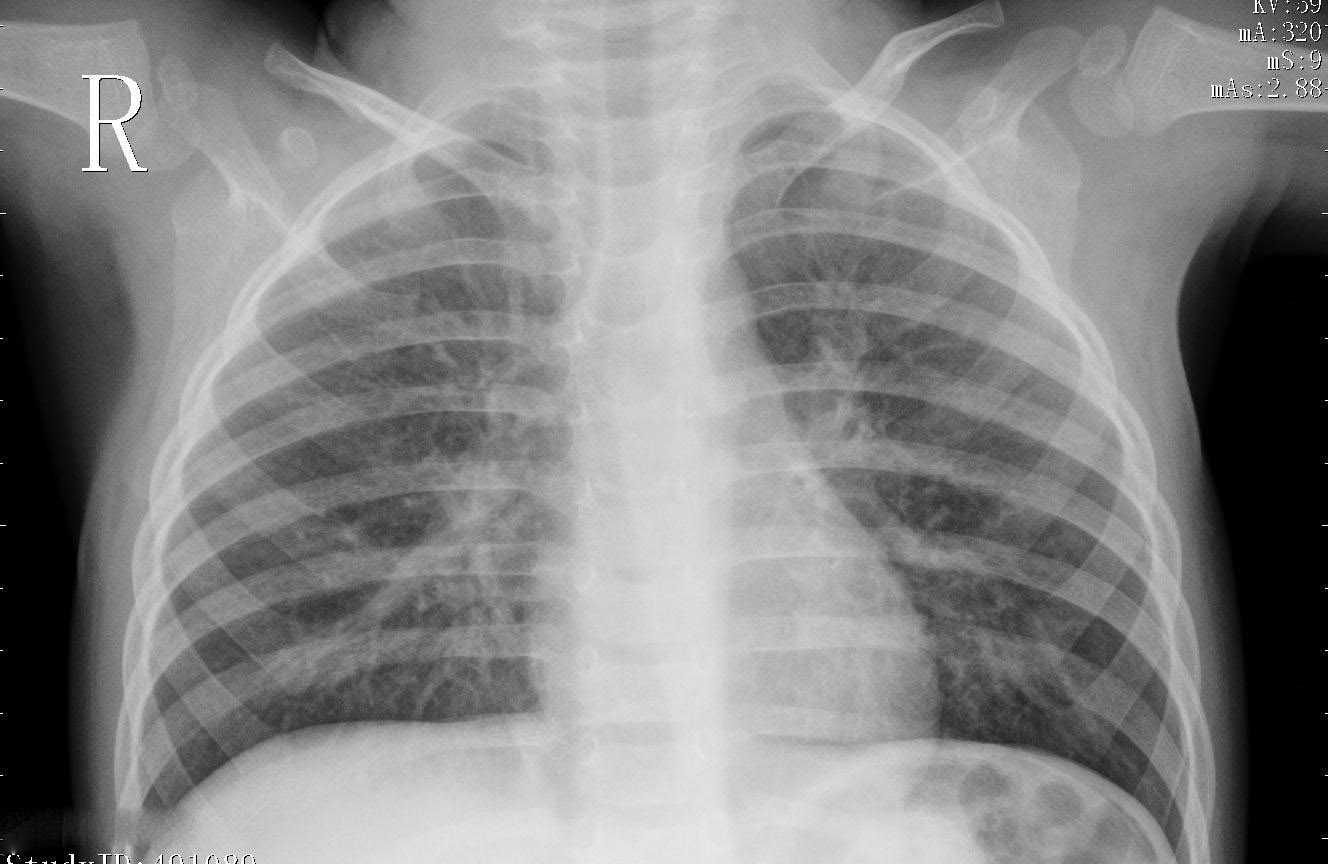
Diagnosis: PNEUMONIA